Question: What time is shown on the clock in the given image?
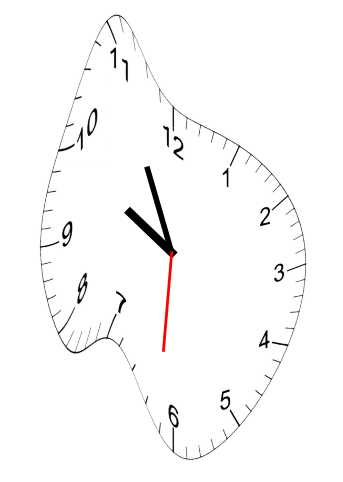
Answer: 09:55:31